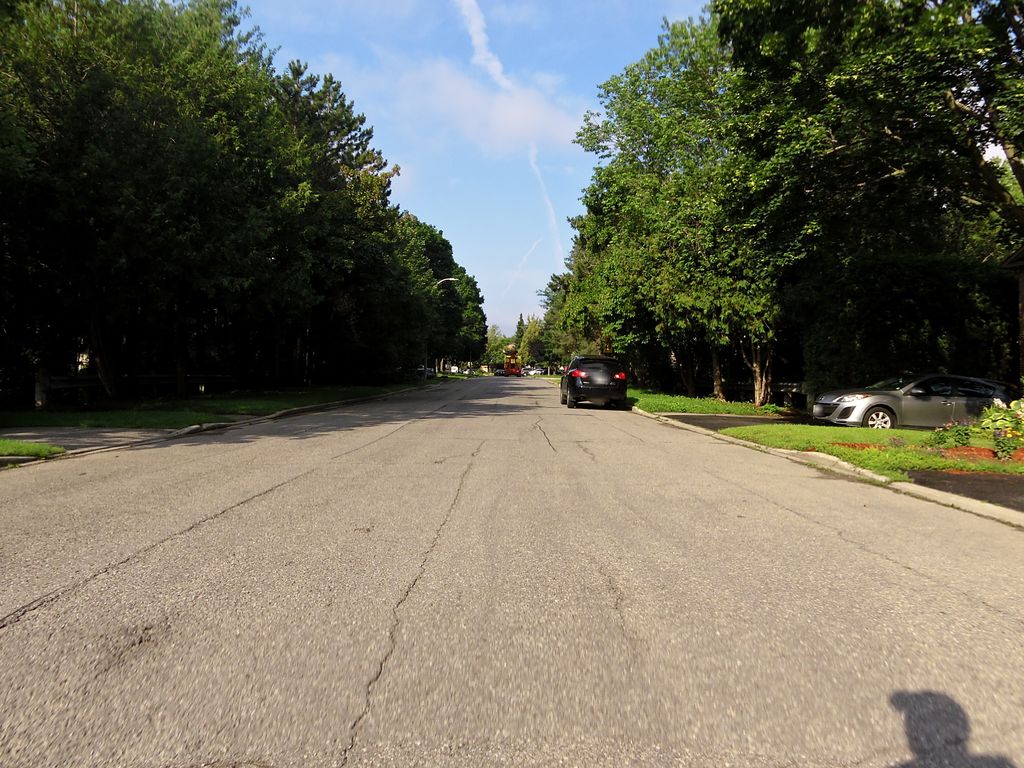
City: ottawa-gatineau